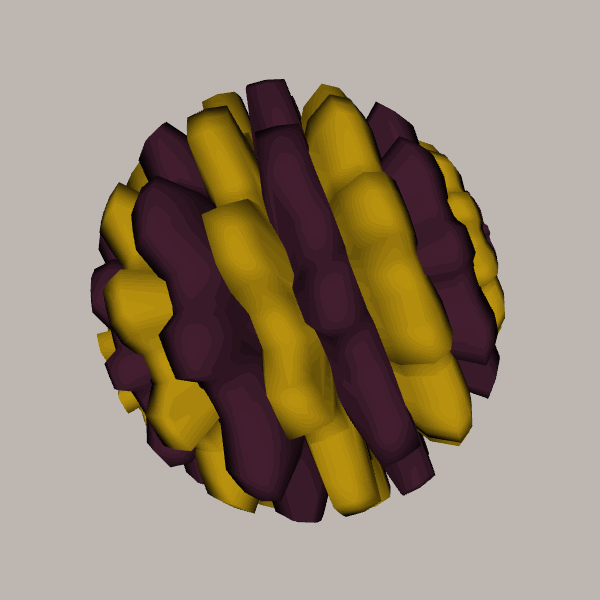
Background: light